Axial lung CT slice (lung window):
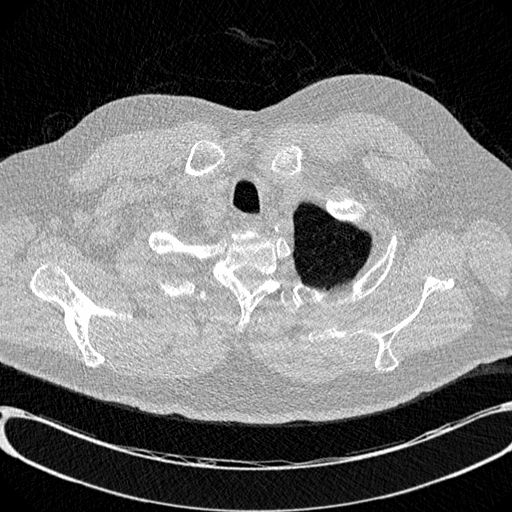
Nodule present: no